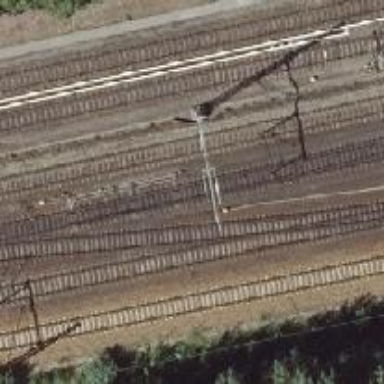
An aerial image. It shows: Railway track with contact line for electrification.